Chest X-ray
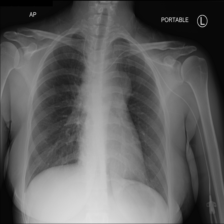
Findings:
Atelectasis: negative
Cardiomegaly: negative
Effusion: negative
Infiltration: negative
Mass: positive
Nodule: negative
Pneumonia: negative
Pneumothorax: negative
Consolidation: negative
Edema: negative
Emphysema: negative
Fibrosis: negative
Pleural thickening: positive
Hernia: negative